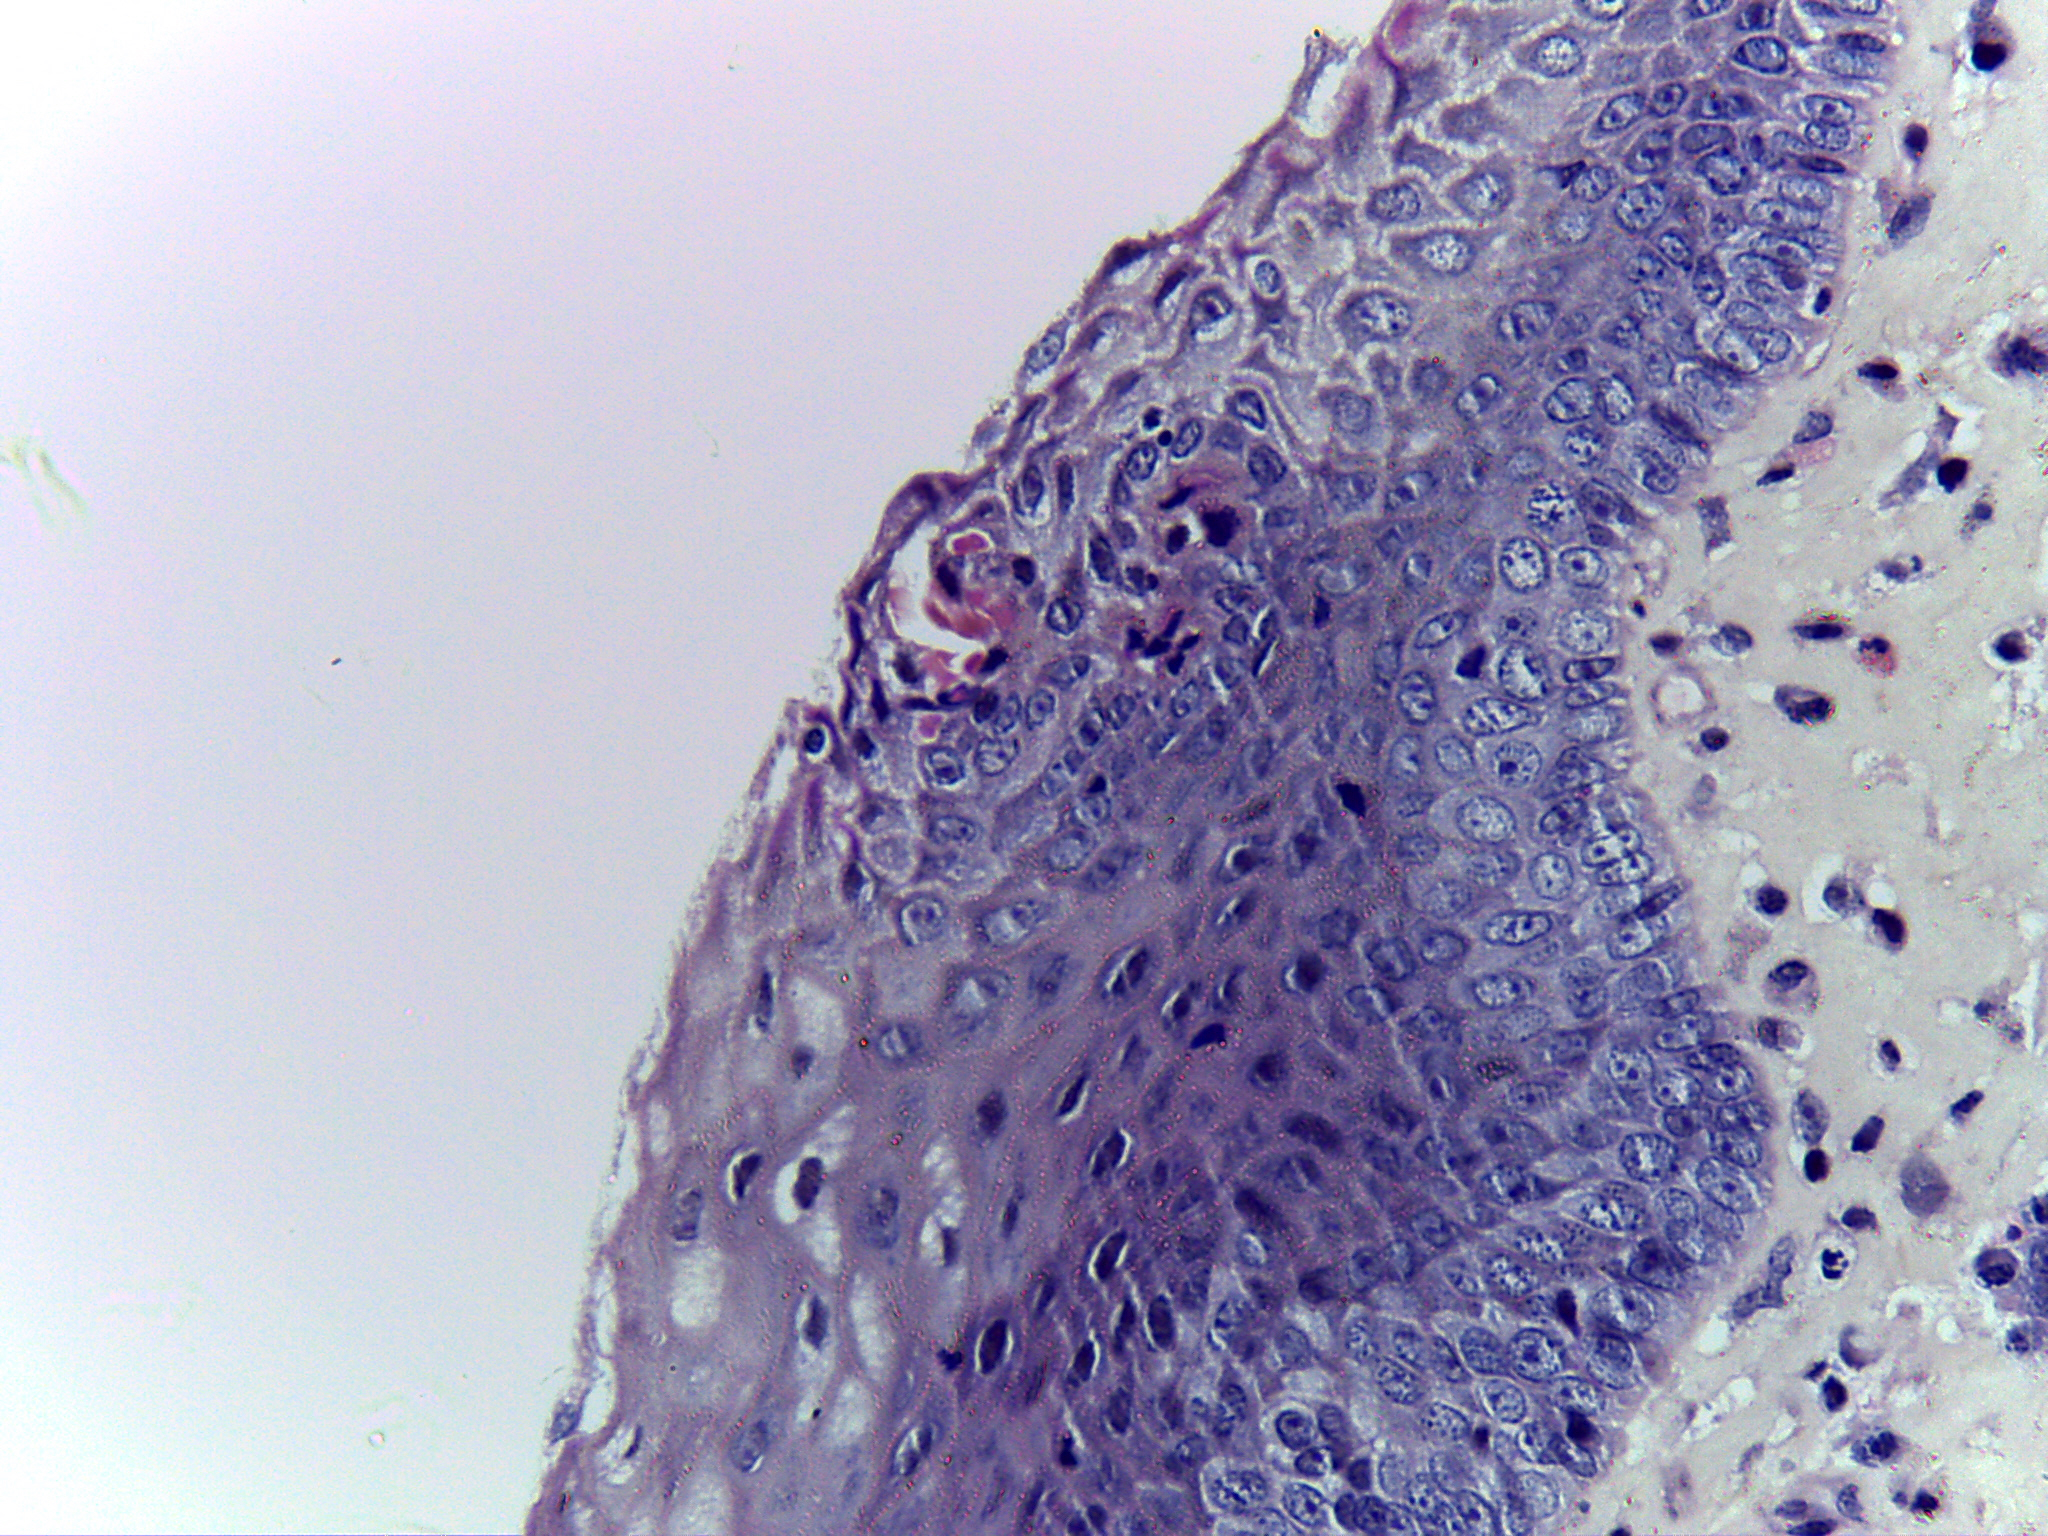
Diagnosis: Normal